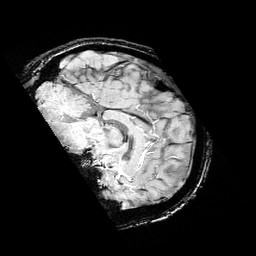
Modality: SWI
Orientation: sagittal
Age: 25
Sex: female
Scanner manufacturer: siemens
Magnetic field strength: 3 T
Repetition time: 0.025 s
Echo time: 0.018 s